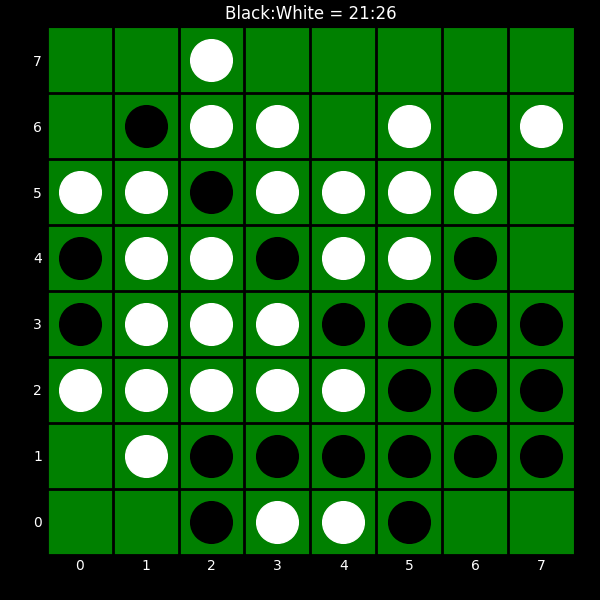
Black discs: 21
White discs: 26